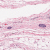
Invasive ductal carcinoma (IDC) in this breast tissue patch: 0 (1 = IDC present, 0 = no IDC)